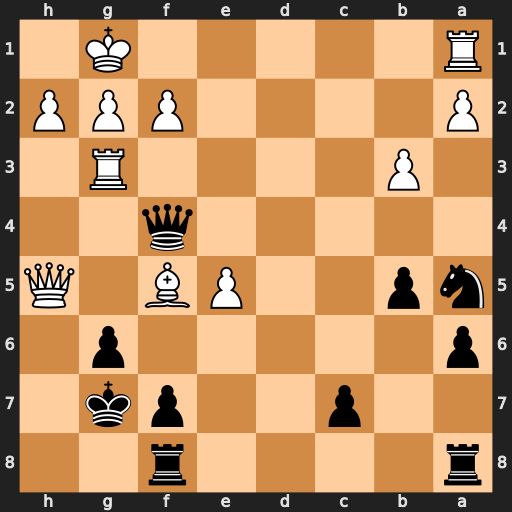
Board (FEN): r4r2/2p2pk1/p5p1/np2PB1Q/5q2/1P4R1/P4PPP/R5K1
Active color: b
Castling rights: -
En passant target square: -
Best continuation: Qxg3 hxg3 gxh5